Interaction volume radius: 5 \u00c5
Interaction volume height: 30 \u00c5
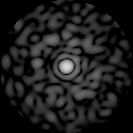
Disorder parameter: 0.8662